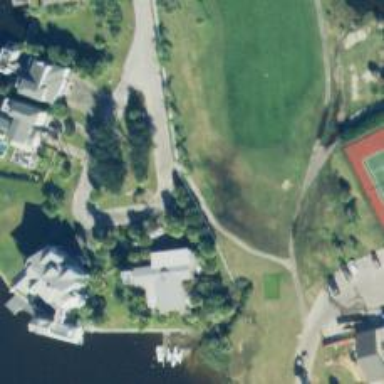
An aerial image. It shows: Pathway for golfing.